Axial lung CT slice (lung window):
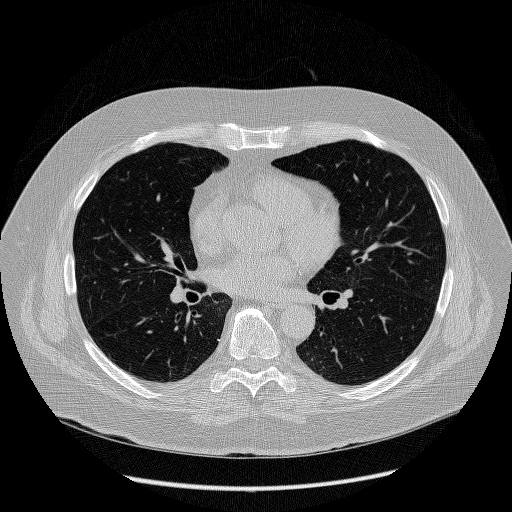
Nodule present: no